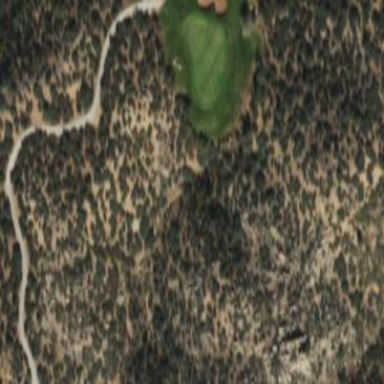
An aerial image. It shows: Rough grassy area used for golf.